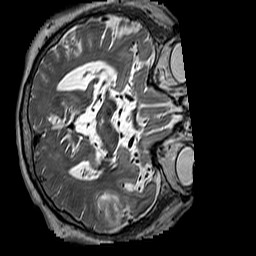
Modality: T2w
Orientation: axial
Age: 66
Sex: male
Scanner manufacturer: siemens
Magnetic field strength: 3 T
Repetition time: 3.2 s
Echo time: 0.212 s